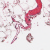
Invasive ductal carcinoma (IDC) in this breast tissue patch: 0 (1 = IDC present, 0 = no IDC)